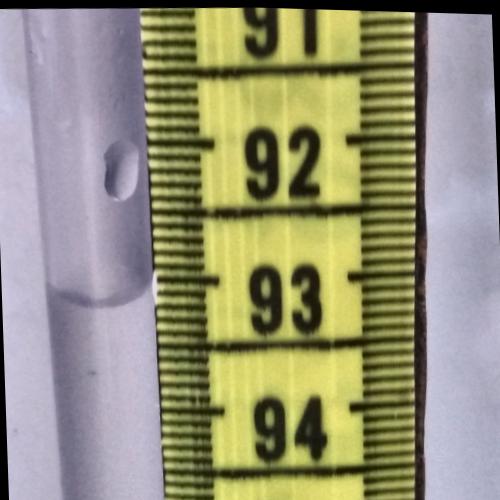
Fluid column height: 93.2 cm